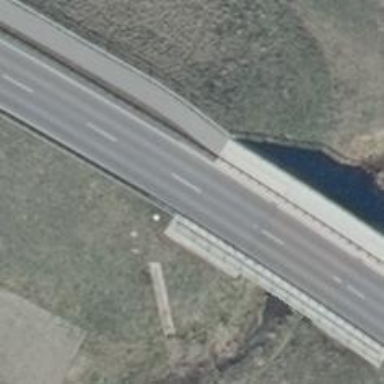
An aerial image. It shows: Secondary road bridge with asphalt surface. There is cycle track on the right side.